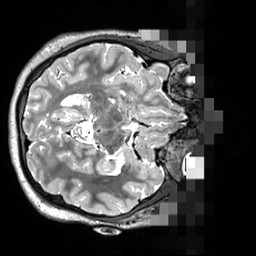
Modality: T2w
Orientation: axial
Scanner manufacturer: siemens
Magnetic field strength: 3 T
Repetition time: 3.2 s
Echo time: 0.564 s